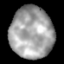
Tissue: lung
Cell type: Epithelial cells
Senescence score: 0.2373
Nuclear area (px): 2176
Mean DAPI intensity: 161.519